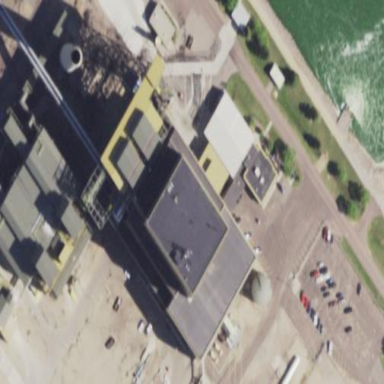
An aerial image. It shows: Building housing steam turbine generator.